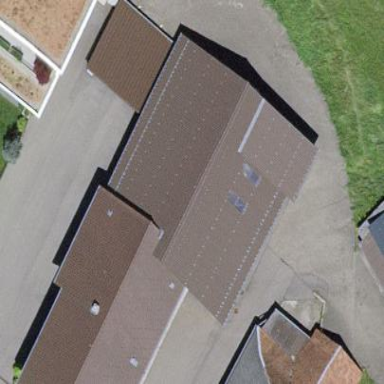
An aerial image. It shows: Warehouse.